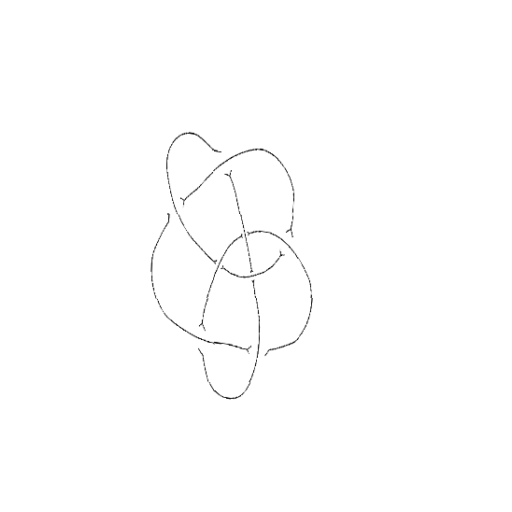
Crossing number: 8